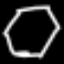
Label: octagon